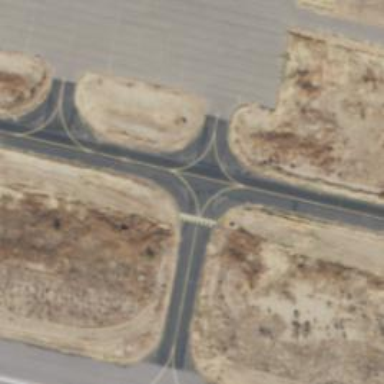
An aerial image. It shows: Taxiway at the airport with asphalt surface.